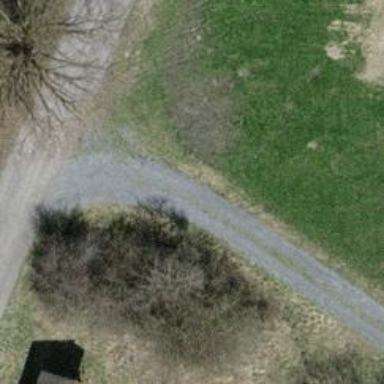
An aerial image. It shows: Gravel track with Grade 3 quality.